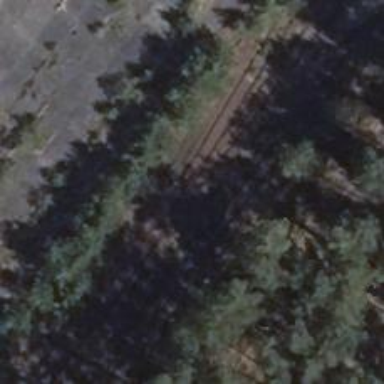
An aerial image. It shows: Railway switch with the turnout side on the left.